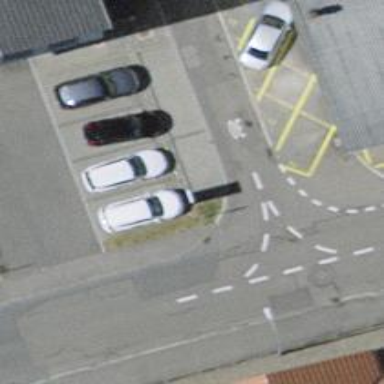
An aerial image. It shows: Kerb barrier.